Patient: sex F, age 68
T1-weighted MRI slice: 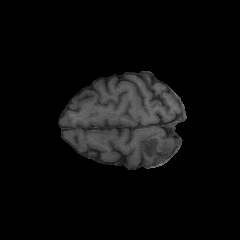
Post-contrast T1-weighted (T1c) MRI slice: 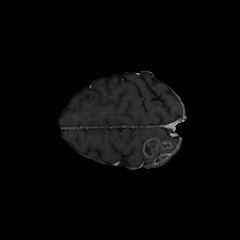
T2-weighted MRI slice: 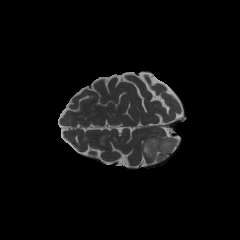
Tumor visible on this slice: yes
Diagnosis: Glioblastoma, IDH-wildtype
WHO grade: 4